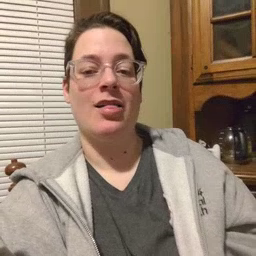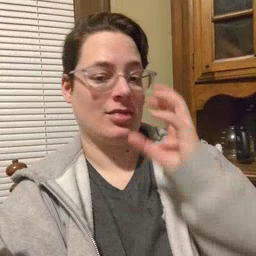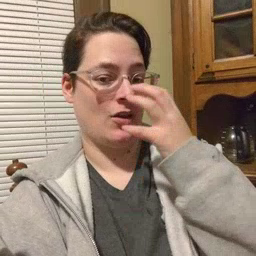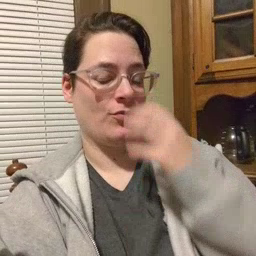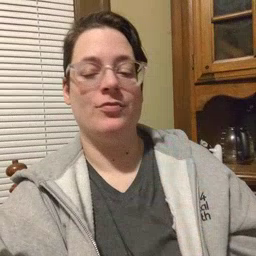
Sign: clown